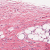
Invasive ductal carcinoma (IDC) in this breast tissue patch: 1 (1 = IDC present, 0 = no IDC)